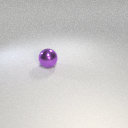
large purple metal sphere